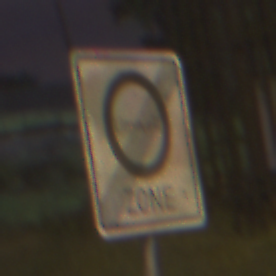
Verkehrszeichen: EndeUmweltzone
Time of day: Night
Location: Outdoor (Suburban)
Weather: PartlyCloudy
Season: NotSpecified
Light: Artificial